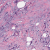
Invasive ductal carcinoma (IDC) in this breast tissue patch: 1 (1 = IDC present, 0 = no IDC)